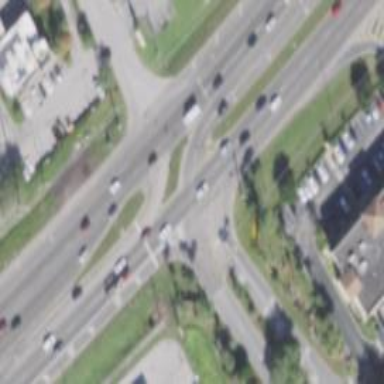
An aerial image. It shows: Trunk link highway.